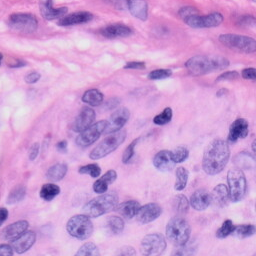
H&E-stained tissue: Skin